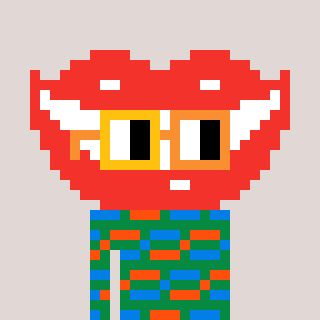
a pixel art character with square yellow and orange glasses, a smile-shaped head and a green-colored body on a warm background